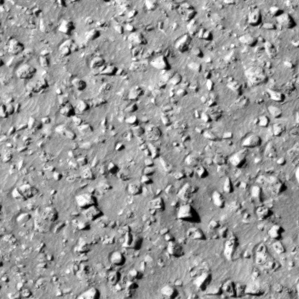
Label: non_frost